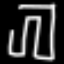
Label: pants